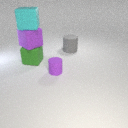
small purple rubber cylinder to the right of large green rubber cube